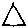
Label: triangle